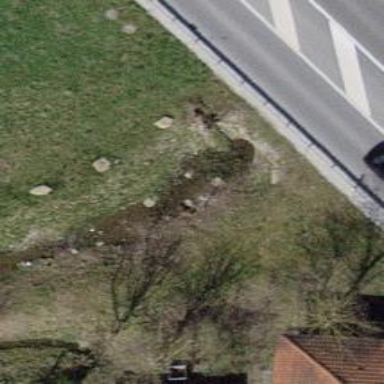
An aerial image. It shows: Culvert tunnel.